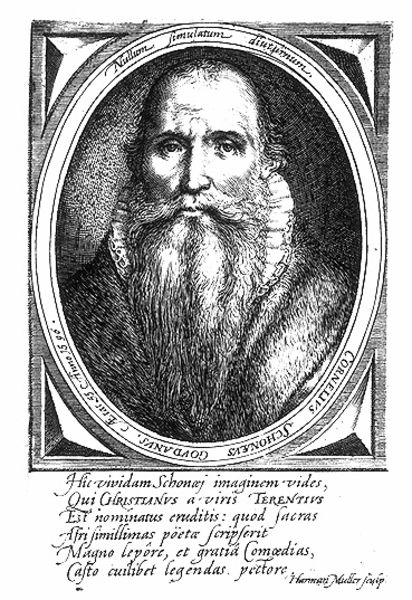
Titel: Bildnis des Cornelius Schonaeus
Künstler: Harmen Jansz Muller
Institution: (Seriendruck)
Schlagwörter: mann, schatten, weiß, grau, licht, mund, nase, profil, schwarz, stirn, blick, bart, schnurrbart, augen, falten, gesicht, kragen, pelz, rahmen, spitze, vollbart, bildnis, halskrause, portrait, porträt, geistlicher, haare, mantel, augenbrauen, en face, frontal, lippen, potrait, renaissance, traurig, kreis, müller, oval, rund, schrift, wangen, papier, alter mann, grafik, rand, französisch, karikatur, ernst, inschrift, brauen, glatze, rüschen, alter, buch, medaillon, rechteck, druck, schwarz-weiß, schraffur, radierung, stich, seite, text, steckbrief, stirnfalten, krause, geheimratsecken, halbglatze, wissenschaftler, buchdruck, pfarrer, mittelalter, aristokrat, zeilen, edelmann, leipzig, englisch, handschrift, handzettel, latein, alten, lateinisch, umschrift, rondel, schriftband, geischt, rauschebart, ruck, antiqua, typ, kennzeichnung, einzelperson, handschrifjt, 3d, ateinisch, 1596, trxt, nasalfalten, hermann müller